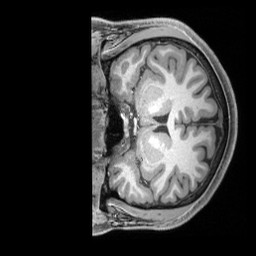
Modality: T1w
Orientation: coronal
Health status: healthy
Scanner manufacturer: siemens
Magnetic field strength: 3 T
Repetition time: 2.4 s
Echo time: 0.00201 s